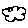
Label: cloud